Aerial crown-view tile of a tropical tree (Barro Colorado Island, Panama), acquired 20250512:
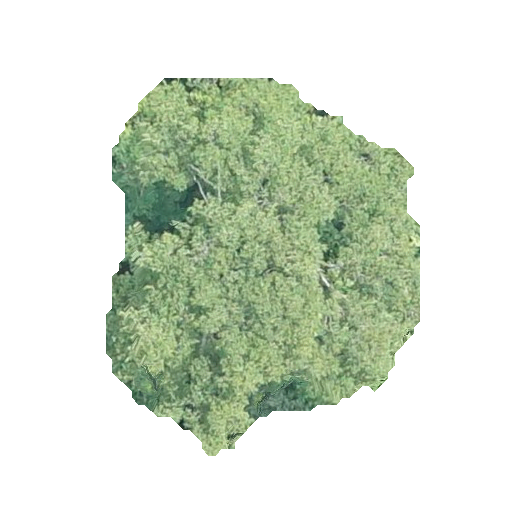
Species: Ficus insipida
GBIF accepted scientific name: Ficus insipida
Crown area: 131.27 m²